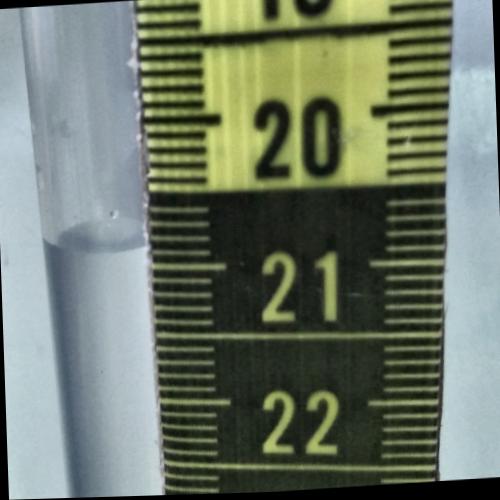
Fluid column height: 20.9 cm